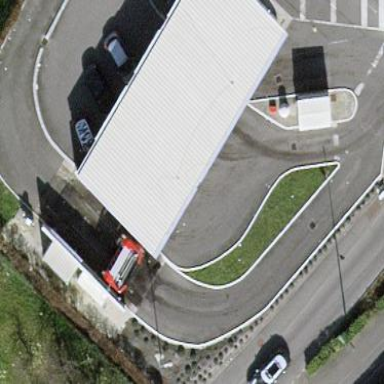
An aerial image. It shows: Convenience store and gas station with car wash facility located under roof.